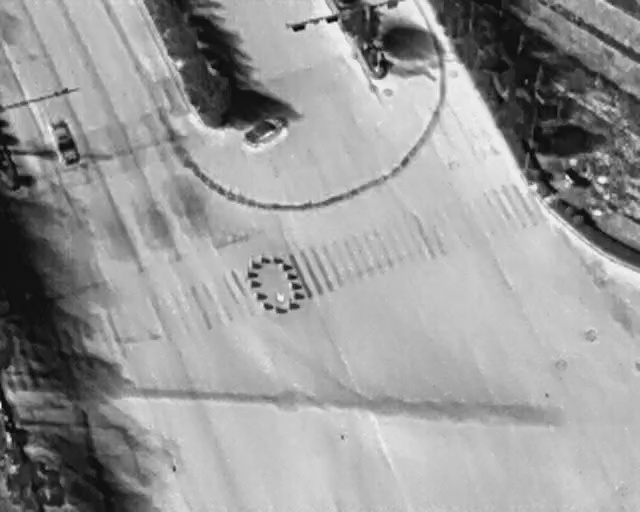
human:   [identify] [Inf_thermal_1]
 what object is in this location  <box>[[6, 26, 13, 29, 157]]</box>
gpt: <ref>1 medium car at the top left</ref>